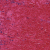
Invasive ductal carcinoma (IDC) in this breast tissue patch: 0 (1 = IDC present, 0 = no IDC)